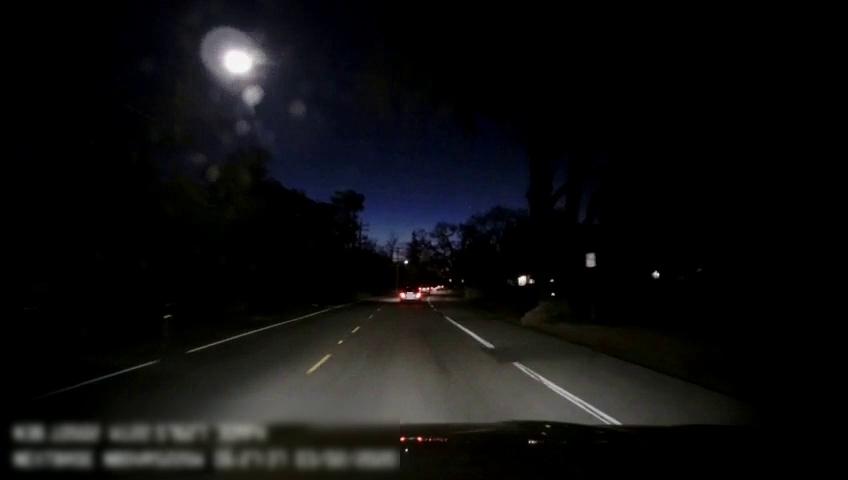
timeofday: Night
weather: Cloudy
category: Drivable Space
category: Vehicles | Car
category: Vehicles | SUV
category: Lanes | Current Lane
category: Lanes | Current Lane
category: Lanes | Opposite Lane